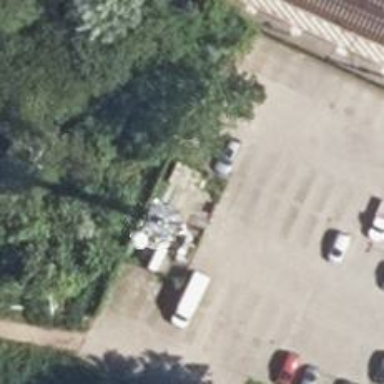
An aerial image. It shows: Mast tower used for communication.